Field crop: maize
Growth stage: 2
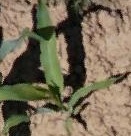
Species: maize